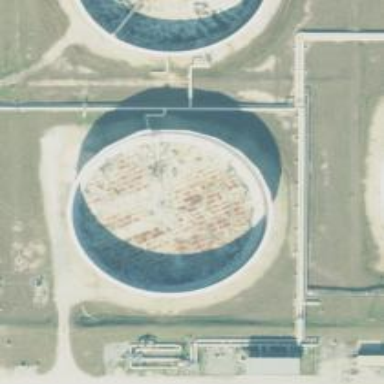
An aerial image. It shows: Storage tank which is man-made.